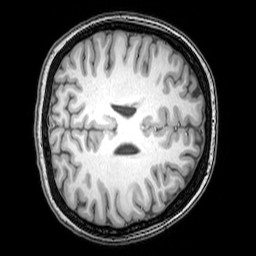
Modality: T1w
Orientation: axial
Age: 20
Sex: female
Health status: healthy
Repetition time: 0.081 s
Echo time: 0.037 s